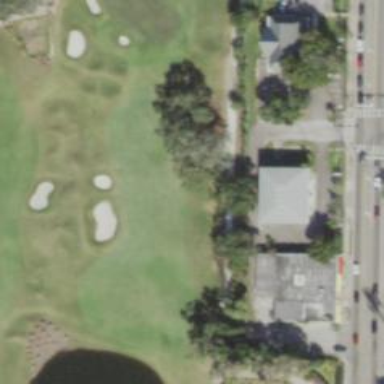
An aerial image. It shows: View of golf hole.